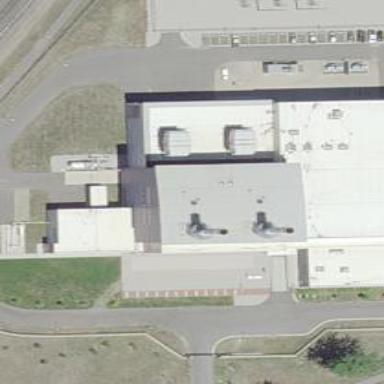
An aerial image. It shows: Gas turbine generator is in use.